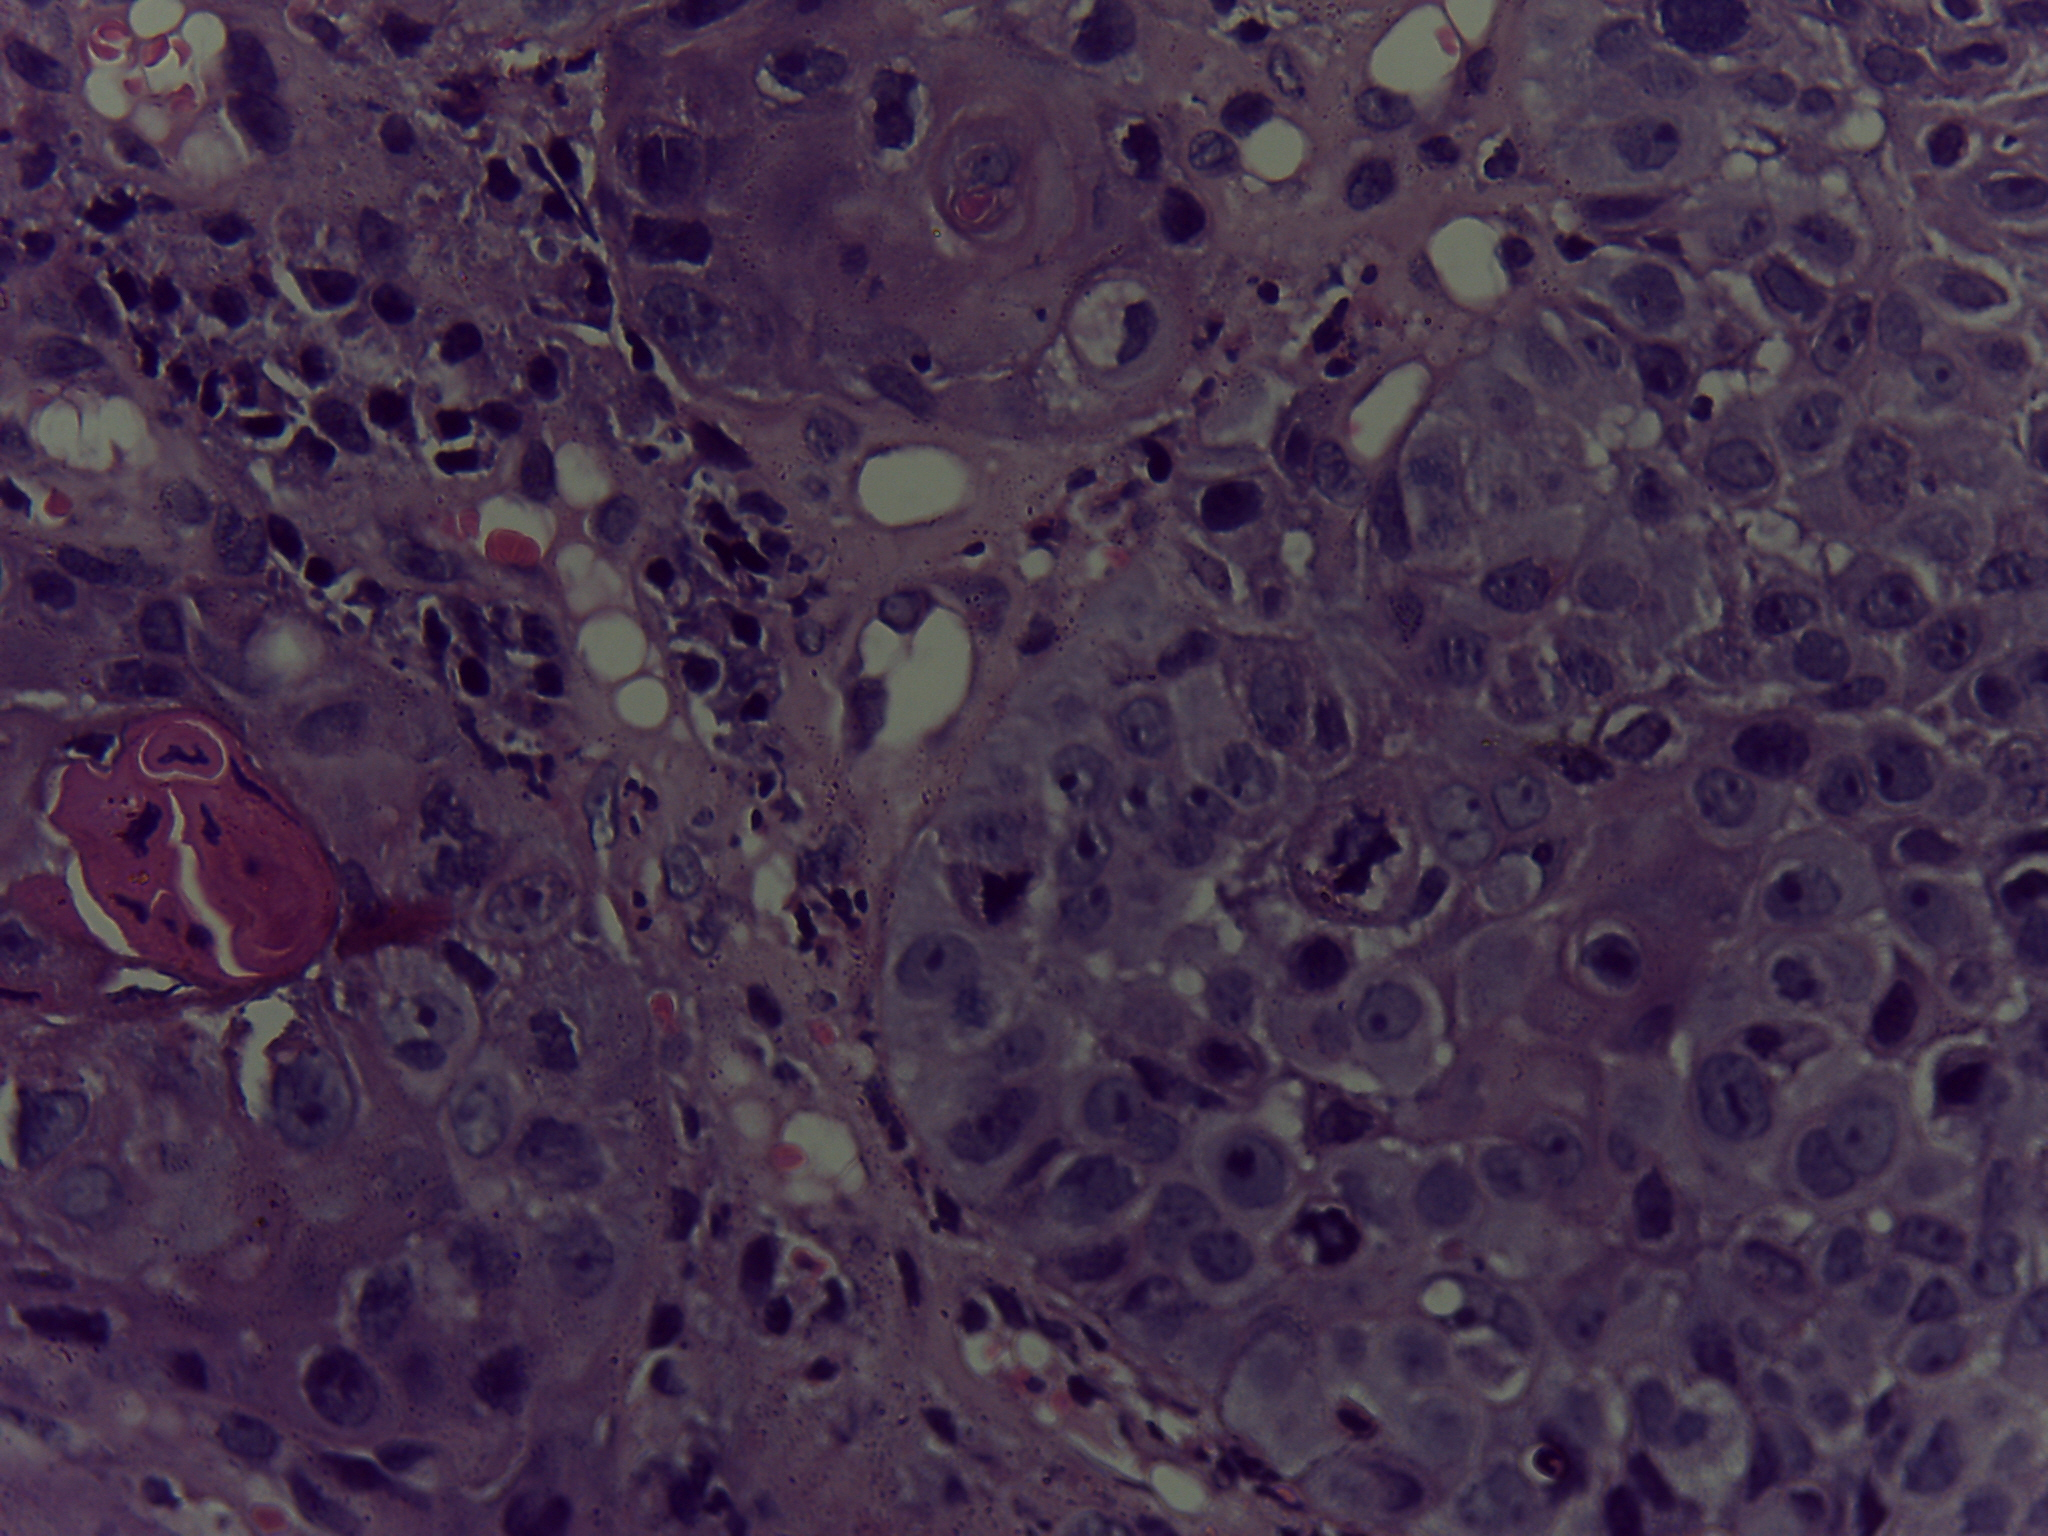
Diagnosis: OSCC